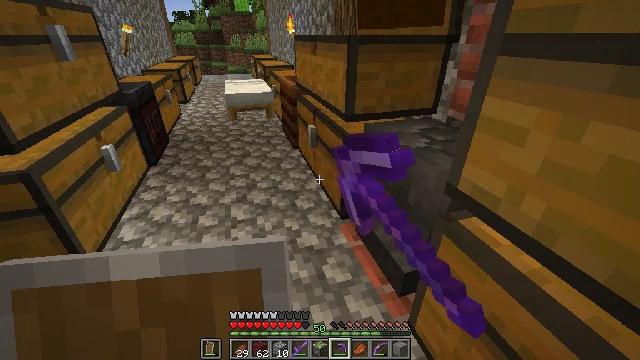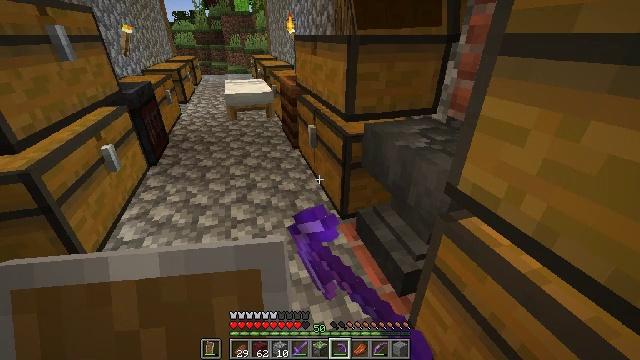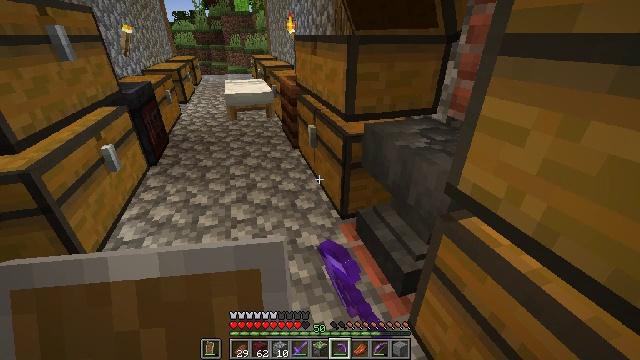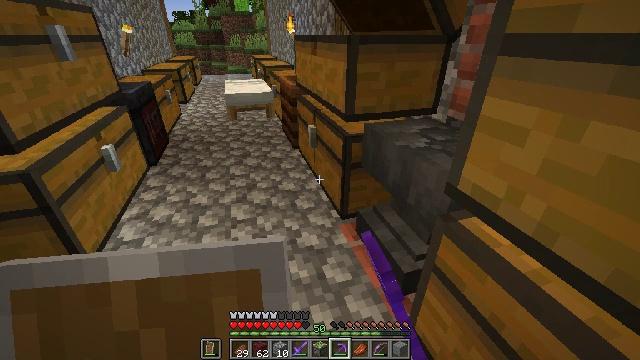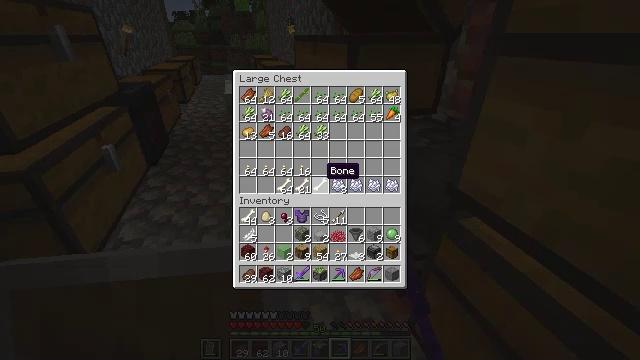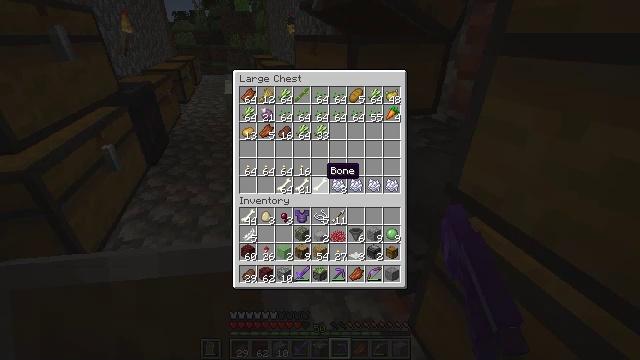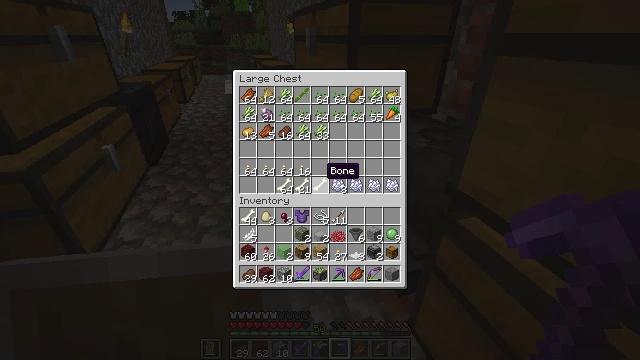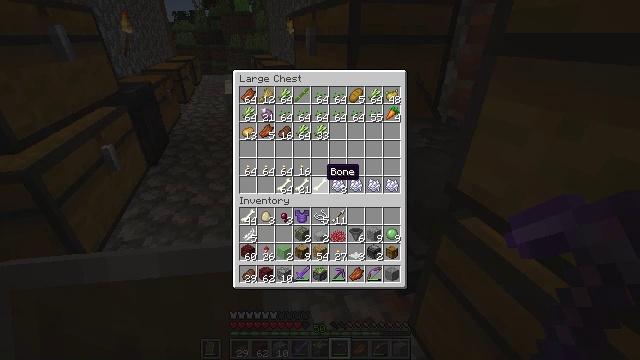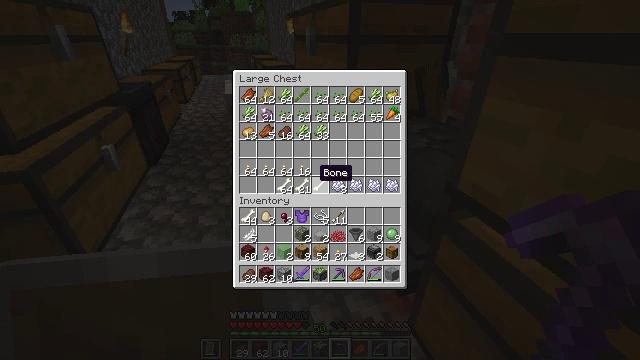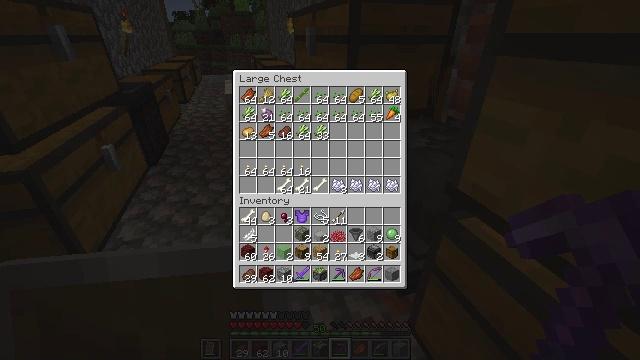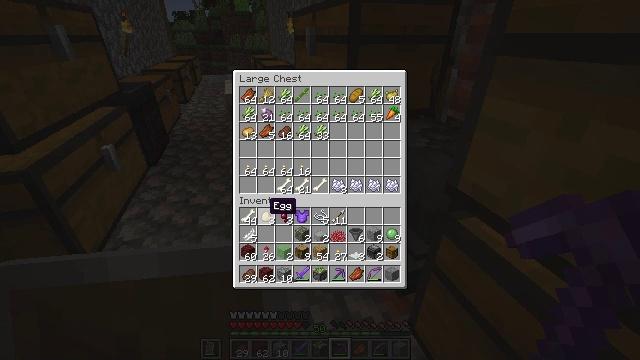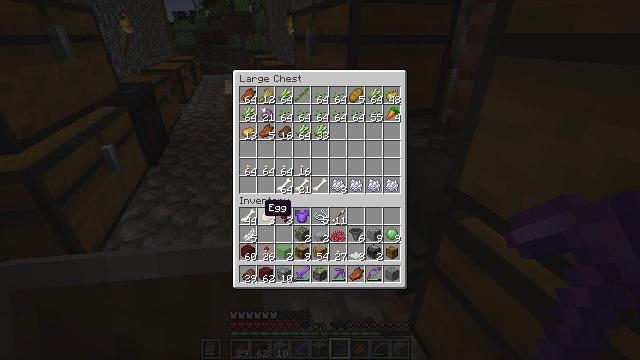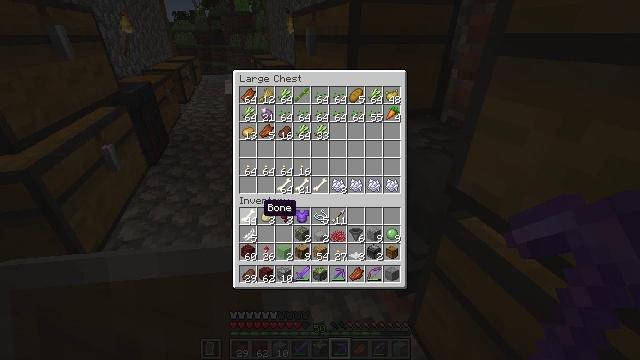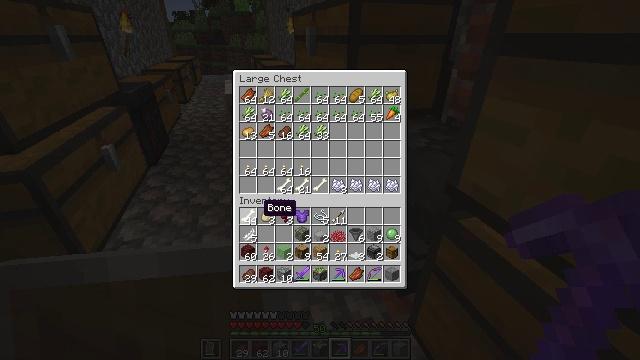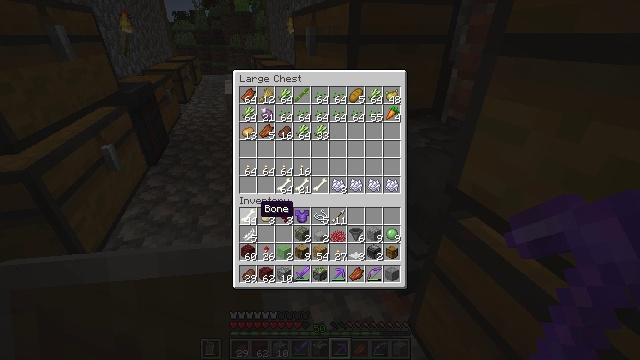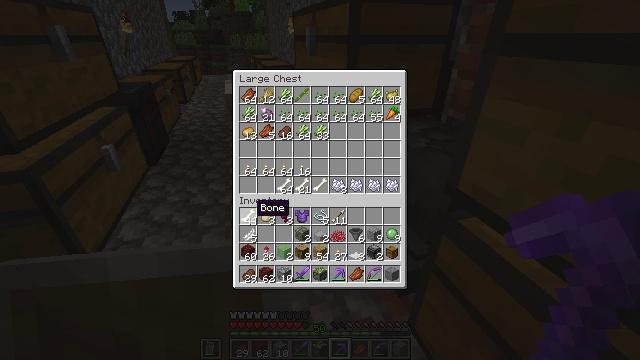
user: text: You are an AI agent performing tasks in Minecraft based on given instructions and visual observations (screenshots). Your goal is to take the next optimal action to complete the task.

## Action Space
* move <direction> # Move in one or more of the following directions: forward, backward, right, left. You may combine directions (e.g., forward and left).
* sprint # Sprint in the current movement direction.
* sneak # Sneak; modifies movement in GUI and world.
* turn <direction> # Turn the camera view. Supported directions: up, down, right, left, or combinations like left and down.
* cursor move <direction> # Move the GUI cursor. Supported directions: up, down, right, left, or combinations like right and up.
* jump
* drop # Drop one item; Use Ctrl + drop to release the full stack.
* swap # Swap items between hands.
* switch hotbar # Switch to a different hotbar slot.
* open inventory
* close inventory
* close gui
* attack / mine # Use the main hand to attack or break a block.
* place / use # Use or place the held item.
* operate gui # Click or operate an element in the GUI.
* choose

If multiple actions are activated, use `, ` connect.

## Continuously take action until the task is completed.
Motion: motion action
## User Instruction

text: Attack the hopper to gather it.
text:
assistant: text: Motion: use / place
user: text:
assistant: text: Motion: no_op
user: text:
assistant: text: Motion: no_op
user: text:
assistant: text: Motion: no_op
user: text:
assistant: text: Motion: no_op
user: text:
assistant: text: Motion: no_op
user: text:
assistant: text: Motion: no_op
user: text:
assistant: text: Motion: sneak, turn left
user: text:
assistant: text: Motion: sneak, turn left and down
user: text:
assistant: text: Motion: sneak, turn left and down
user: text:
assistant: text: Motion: sneak
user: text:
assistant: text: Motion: sneak
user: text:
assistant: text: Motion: sneak
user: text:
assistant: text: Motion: sneak
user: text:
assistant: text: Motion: sneak
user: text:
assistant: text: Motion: sneak
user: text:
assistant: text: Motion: sneak, use / place
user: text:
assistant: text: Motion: sneak, use / place
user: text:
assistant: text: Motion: sneak
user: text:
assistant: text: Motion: sneak
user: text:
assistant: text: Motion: sneak
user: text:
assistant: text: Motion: sneak
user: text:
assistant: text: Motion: sneak
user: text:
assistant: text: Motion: sneak
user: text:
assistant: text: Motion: sneak
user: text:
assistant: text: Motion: sneak
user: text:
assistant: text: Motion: sneak
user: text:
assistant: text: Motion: sneak
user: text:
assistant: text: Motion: sneak, use / place
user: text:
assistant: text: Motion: sneak, use / place